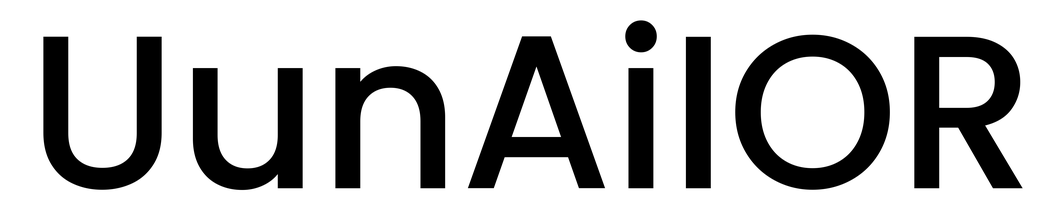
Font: Poppins-Medium